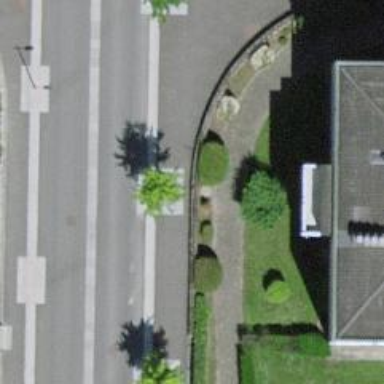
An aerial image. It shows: Street lined with broadleaved trees.